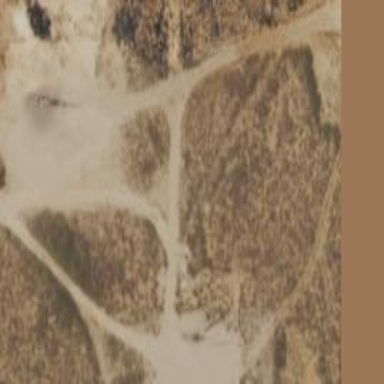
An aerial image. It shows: Service road with unpaved surface.